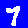
Digit: 7